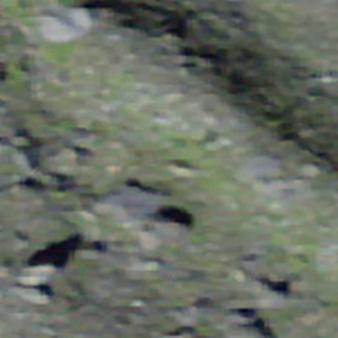
Label: other